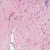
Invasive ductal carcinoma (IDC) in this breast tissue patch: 1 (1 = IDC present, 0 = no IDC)